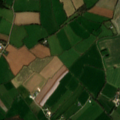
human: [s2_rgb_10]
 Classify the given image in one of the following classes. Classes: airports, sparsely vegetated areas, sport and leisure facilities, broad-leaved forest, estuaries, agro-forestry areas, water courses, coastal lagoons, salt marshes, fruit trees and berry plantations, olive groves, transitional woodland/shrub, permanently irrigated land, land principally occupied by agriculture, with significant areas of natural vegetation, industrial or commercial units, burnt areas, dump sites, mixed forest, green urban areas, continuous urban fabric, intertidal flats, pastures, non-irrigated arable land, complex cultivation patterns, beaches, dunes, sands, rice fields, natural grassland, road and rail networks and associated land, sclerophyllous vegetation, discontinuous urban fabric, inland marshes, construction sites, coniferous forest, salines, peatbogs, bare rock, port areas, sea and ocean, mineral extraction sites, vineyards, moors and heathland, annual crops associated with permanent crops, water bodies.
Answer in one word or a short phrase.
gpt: non-irrigated arable land, pastures